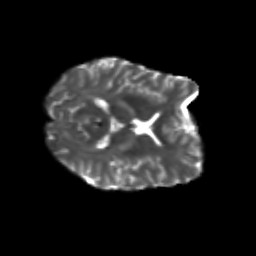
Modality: T2w
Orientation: axial
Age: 24
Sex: male
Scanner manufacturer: siemens
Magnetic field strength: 3 T
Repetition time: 3.5 s
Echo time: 0.104 s